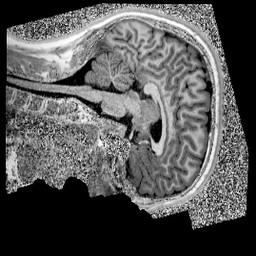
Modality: UNIT1
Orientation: sagittal
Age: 13
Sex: male
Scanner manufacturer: siemens
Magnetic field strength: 3 T
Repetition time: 4 s
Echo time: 0.00299 s